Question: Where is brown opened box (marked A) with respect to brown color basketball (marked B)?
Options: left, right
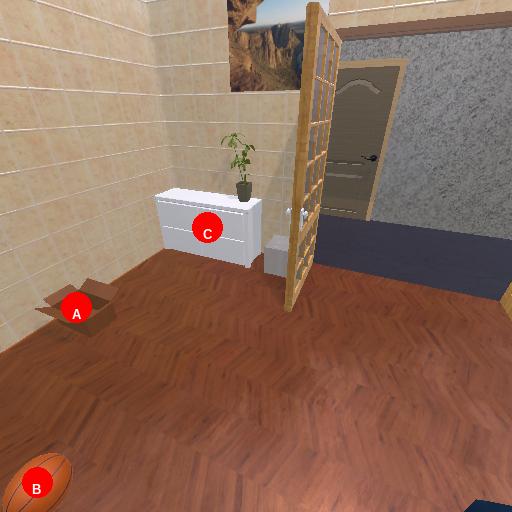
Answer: left